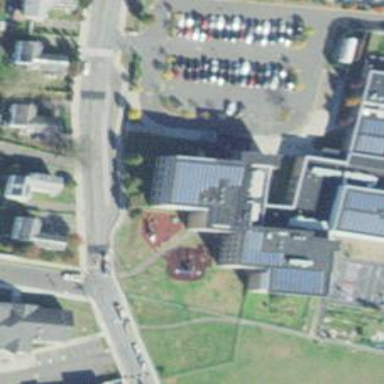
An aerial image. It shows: School.